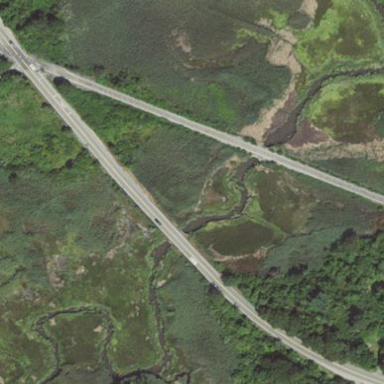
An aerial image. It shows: Saltmarsh wetland.